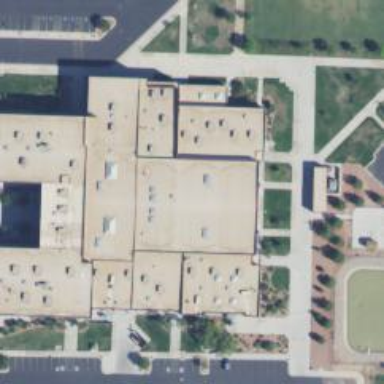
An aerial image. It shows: School building.